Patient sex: F
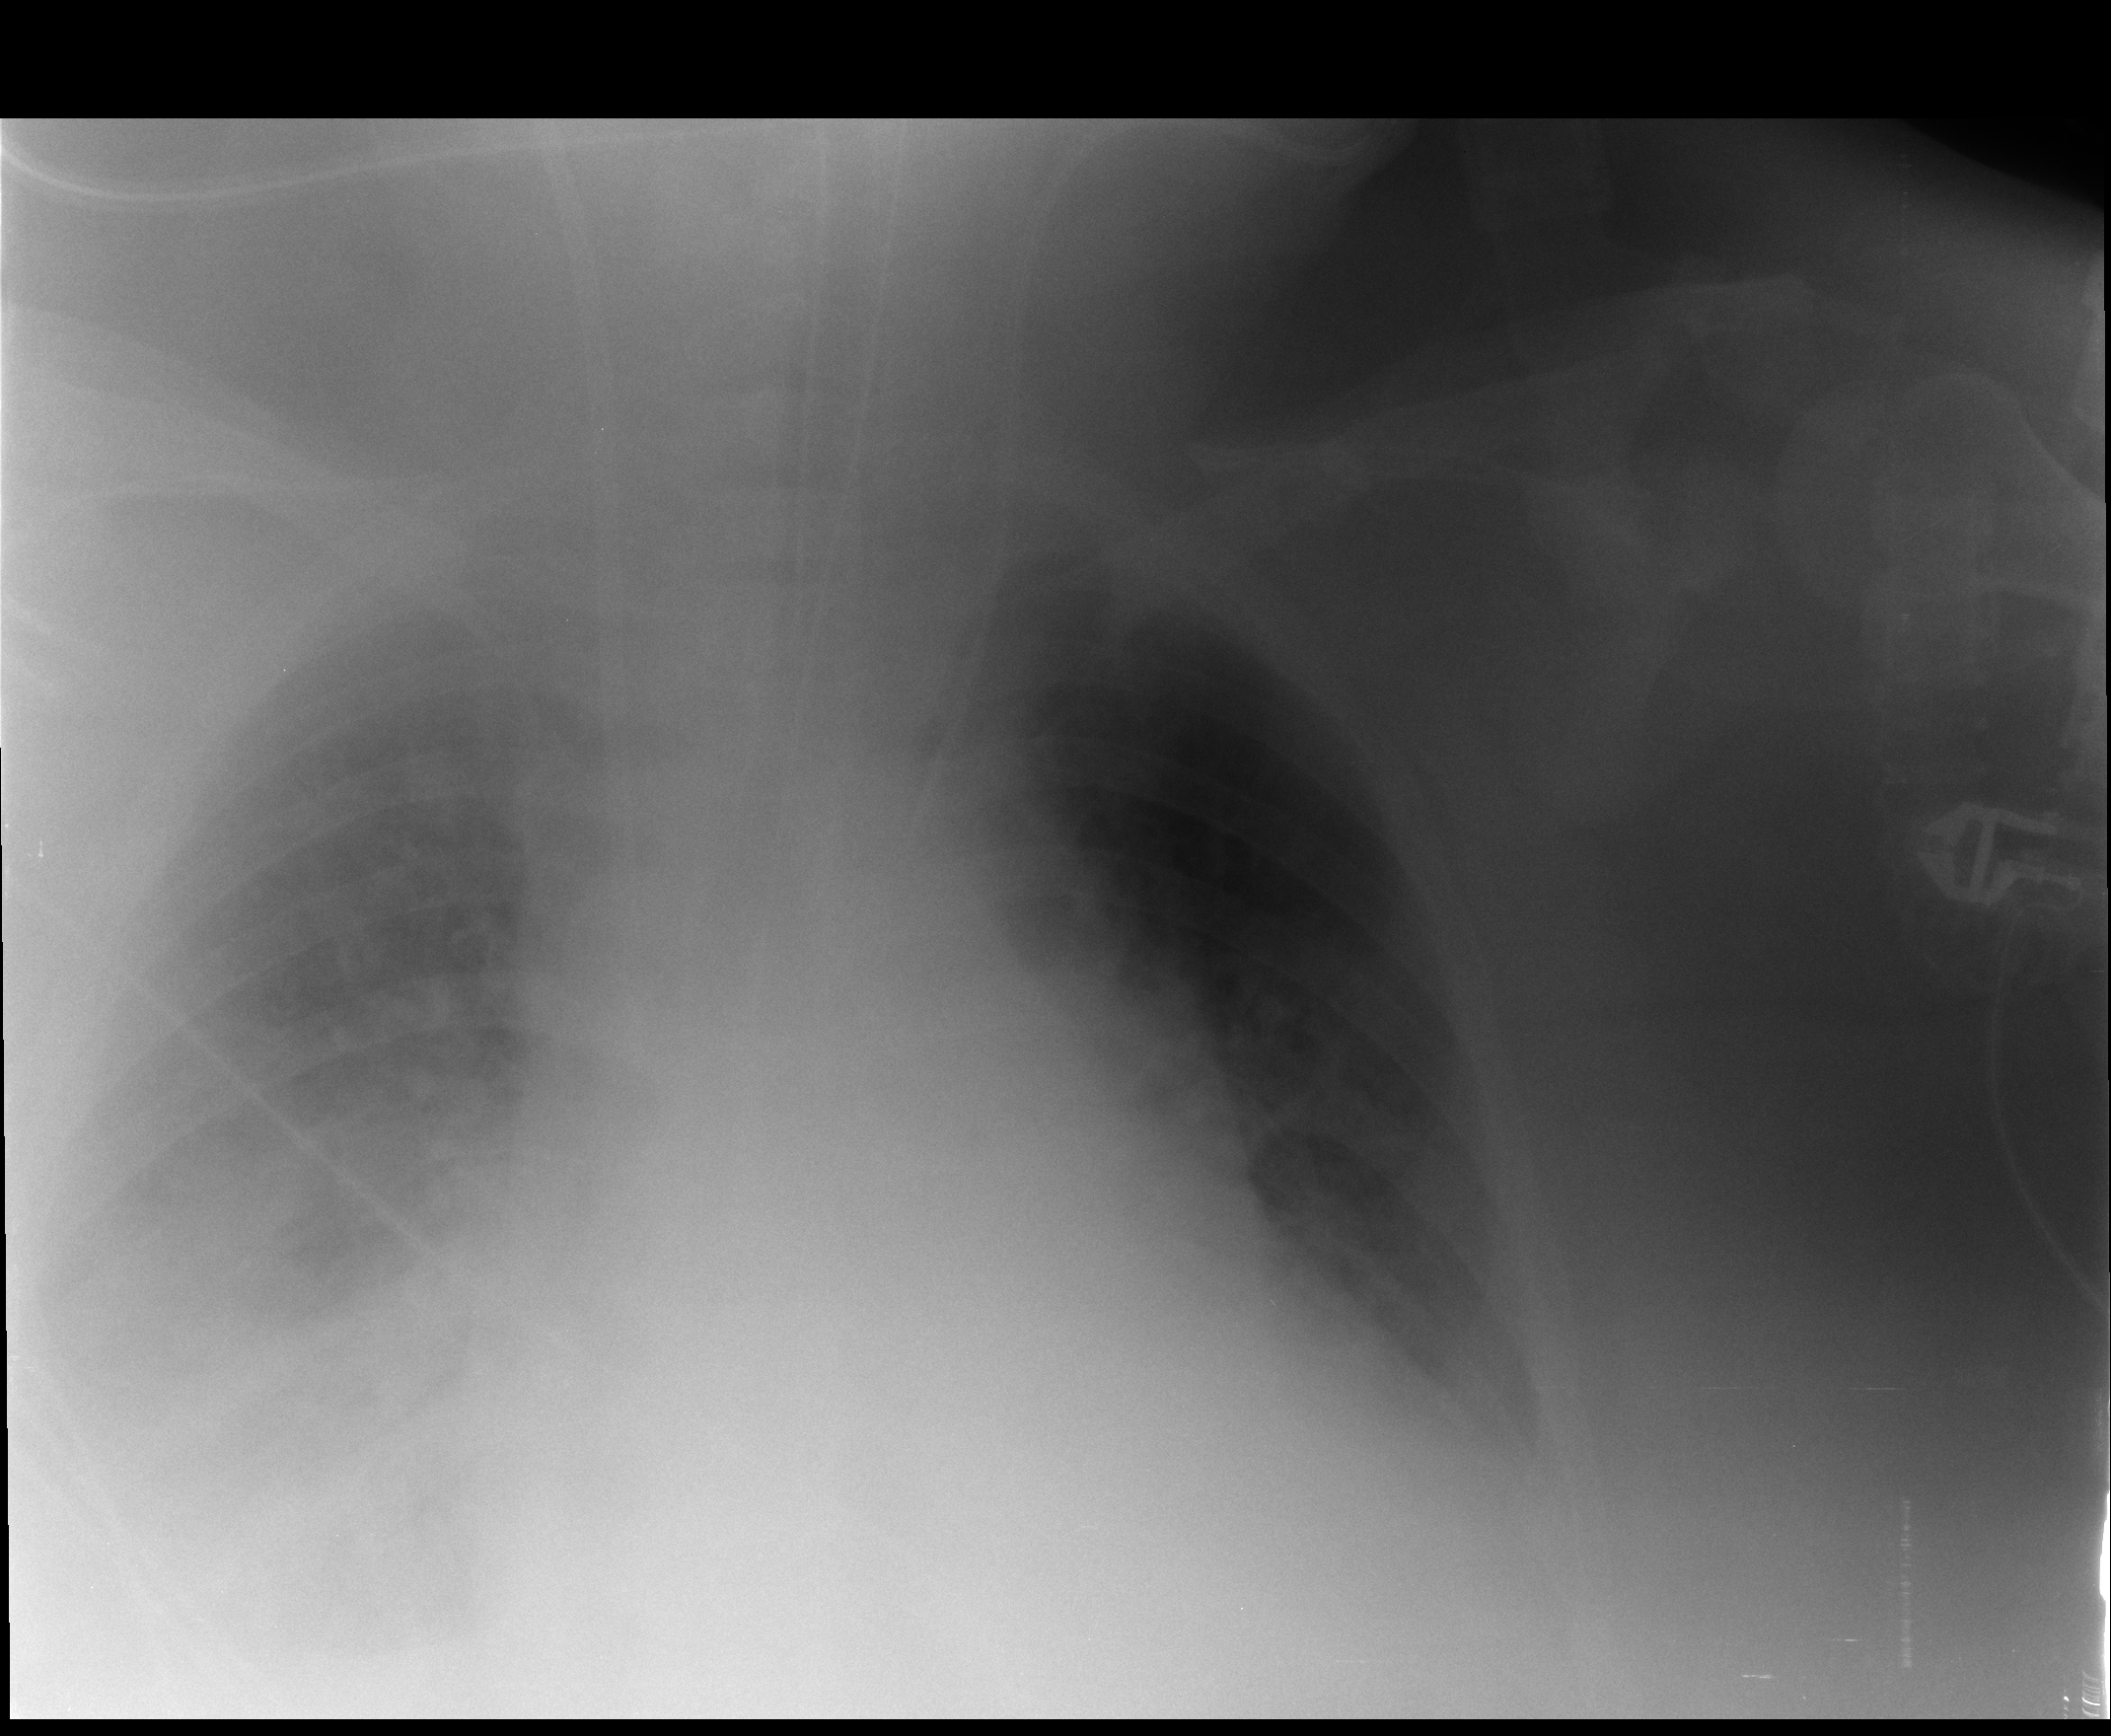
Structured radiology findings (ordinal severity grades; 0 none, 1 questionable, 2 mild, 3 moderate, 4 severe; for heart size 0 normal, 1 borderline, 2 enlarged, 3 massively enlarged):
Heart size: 2
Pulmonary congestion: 3
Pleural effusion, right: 2
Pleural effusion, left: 2
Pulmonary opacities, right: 2
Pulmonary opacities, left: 2
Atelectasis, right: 3
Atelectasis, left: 3